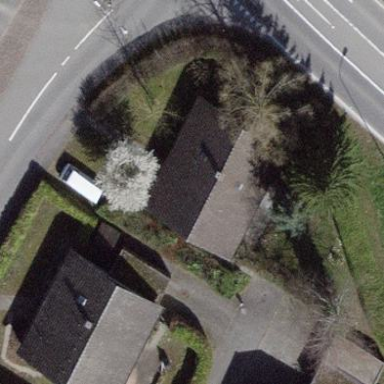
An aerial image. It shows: Detached building with gabled roof.